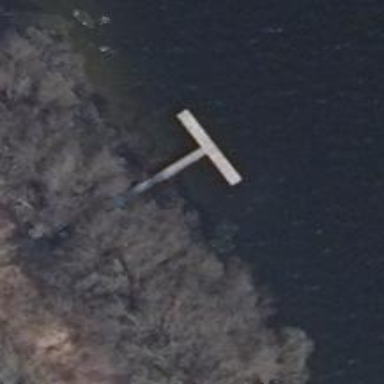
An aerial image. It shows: Man-made pier.